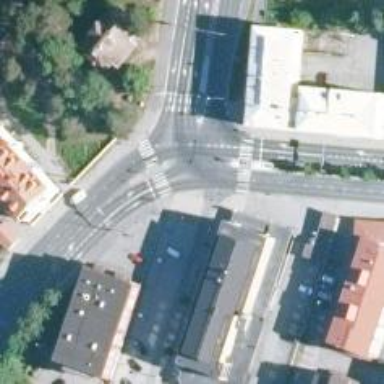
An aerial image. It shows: Footway with zebra crossing.